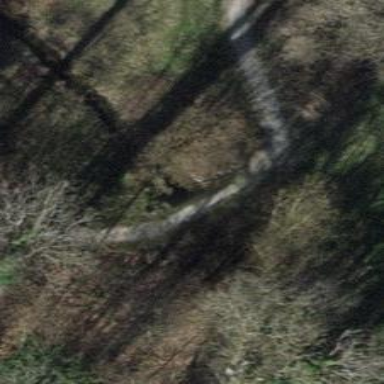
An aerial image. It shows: Gravel path on bridge. The trail visibility is excellent.